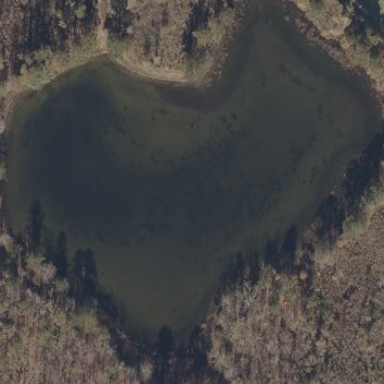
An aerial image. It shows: Reservoir of natural water.